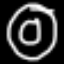
Label: donut